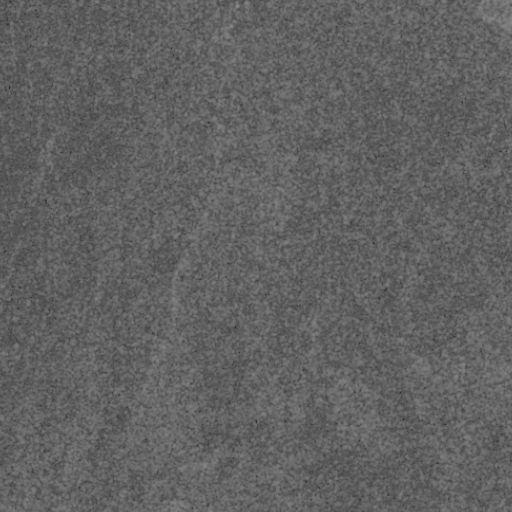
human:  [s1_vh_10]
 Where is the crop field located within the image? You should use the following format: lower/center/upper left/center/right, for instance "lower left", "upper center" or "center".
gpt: The crop field is located in the upper right of the image.
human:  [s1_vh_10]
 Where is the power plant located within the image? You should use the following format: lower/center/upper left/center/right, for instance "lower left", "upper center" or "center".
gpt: There is no power plant in the image.

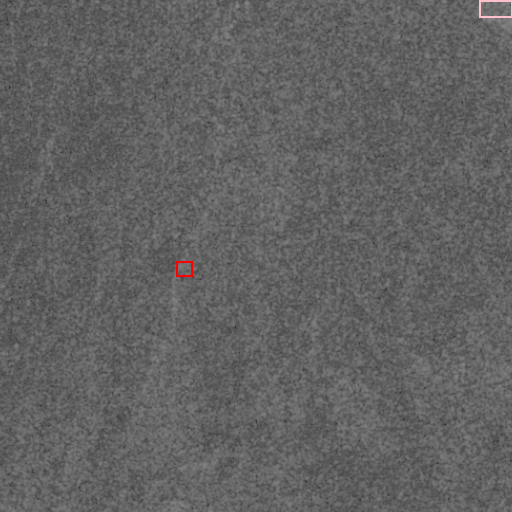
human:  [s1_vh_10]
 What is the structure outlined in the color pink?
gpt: The structure outlined in pink is a crop field.
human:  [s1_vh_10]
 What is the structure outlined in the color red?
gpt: The structure outlined in red is a quarry.
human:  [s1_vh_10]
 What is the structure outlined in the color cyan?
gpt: There is no cyan outline.